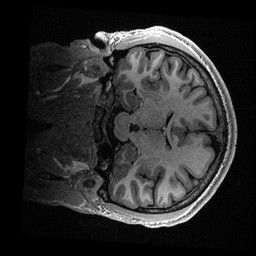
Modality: T1w
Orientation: coronal
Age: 20
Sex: male
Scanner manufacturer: ge
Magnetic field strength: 3 T
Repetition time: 0.006952 s
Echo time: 0.00292 s